Interaction volume radius: 5 \u00c5
Interaction volume height: 15 \u00c5
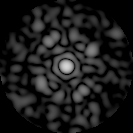
Disorder parameter: 0.8486